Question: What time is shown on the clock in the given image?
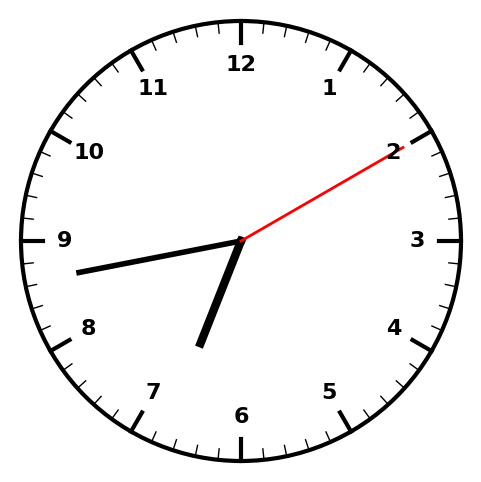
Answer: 06:43:10